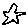
Label: star